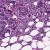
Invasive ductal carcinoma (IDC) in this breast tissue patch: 0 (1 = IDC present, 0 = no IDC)